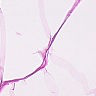
Metastatic tissue present: no